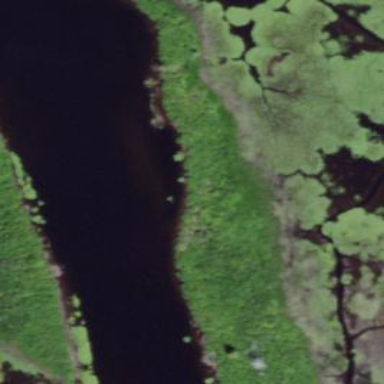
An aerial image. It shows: Wetland area.